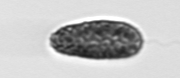
Label: Pseudochattonella_farcimen